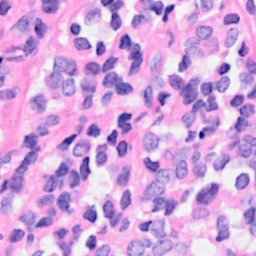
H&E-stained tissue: Breast